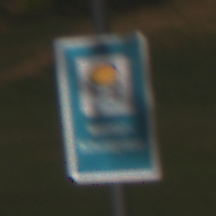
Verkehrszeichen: Wasserschutzgebiet
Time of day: Night
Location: Outdoor (Nature)
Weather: Clear
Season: NotSpecified
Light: Natural